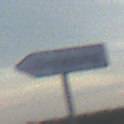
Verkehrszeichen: UmleitungswegweiserLinksweisend
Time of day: SunriseSunset
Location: Outdoor (Beach)
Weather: PartlyCloudy
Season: NotSpecified
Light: Natural